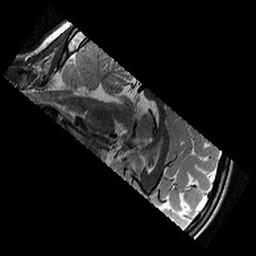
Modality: T2w
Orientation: sagittal
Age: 12
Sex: female
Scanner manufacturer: siemens
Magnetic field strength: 3 T
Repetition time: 9.23 s
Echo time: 0.067 s